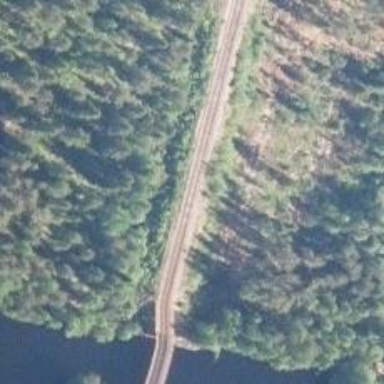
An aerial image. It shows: Railway track of B1 class.